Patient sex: F
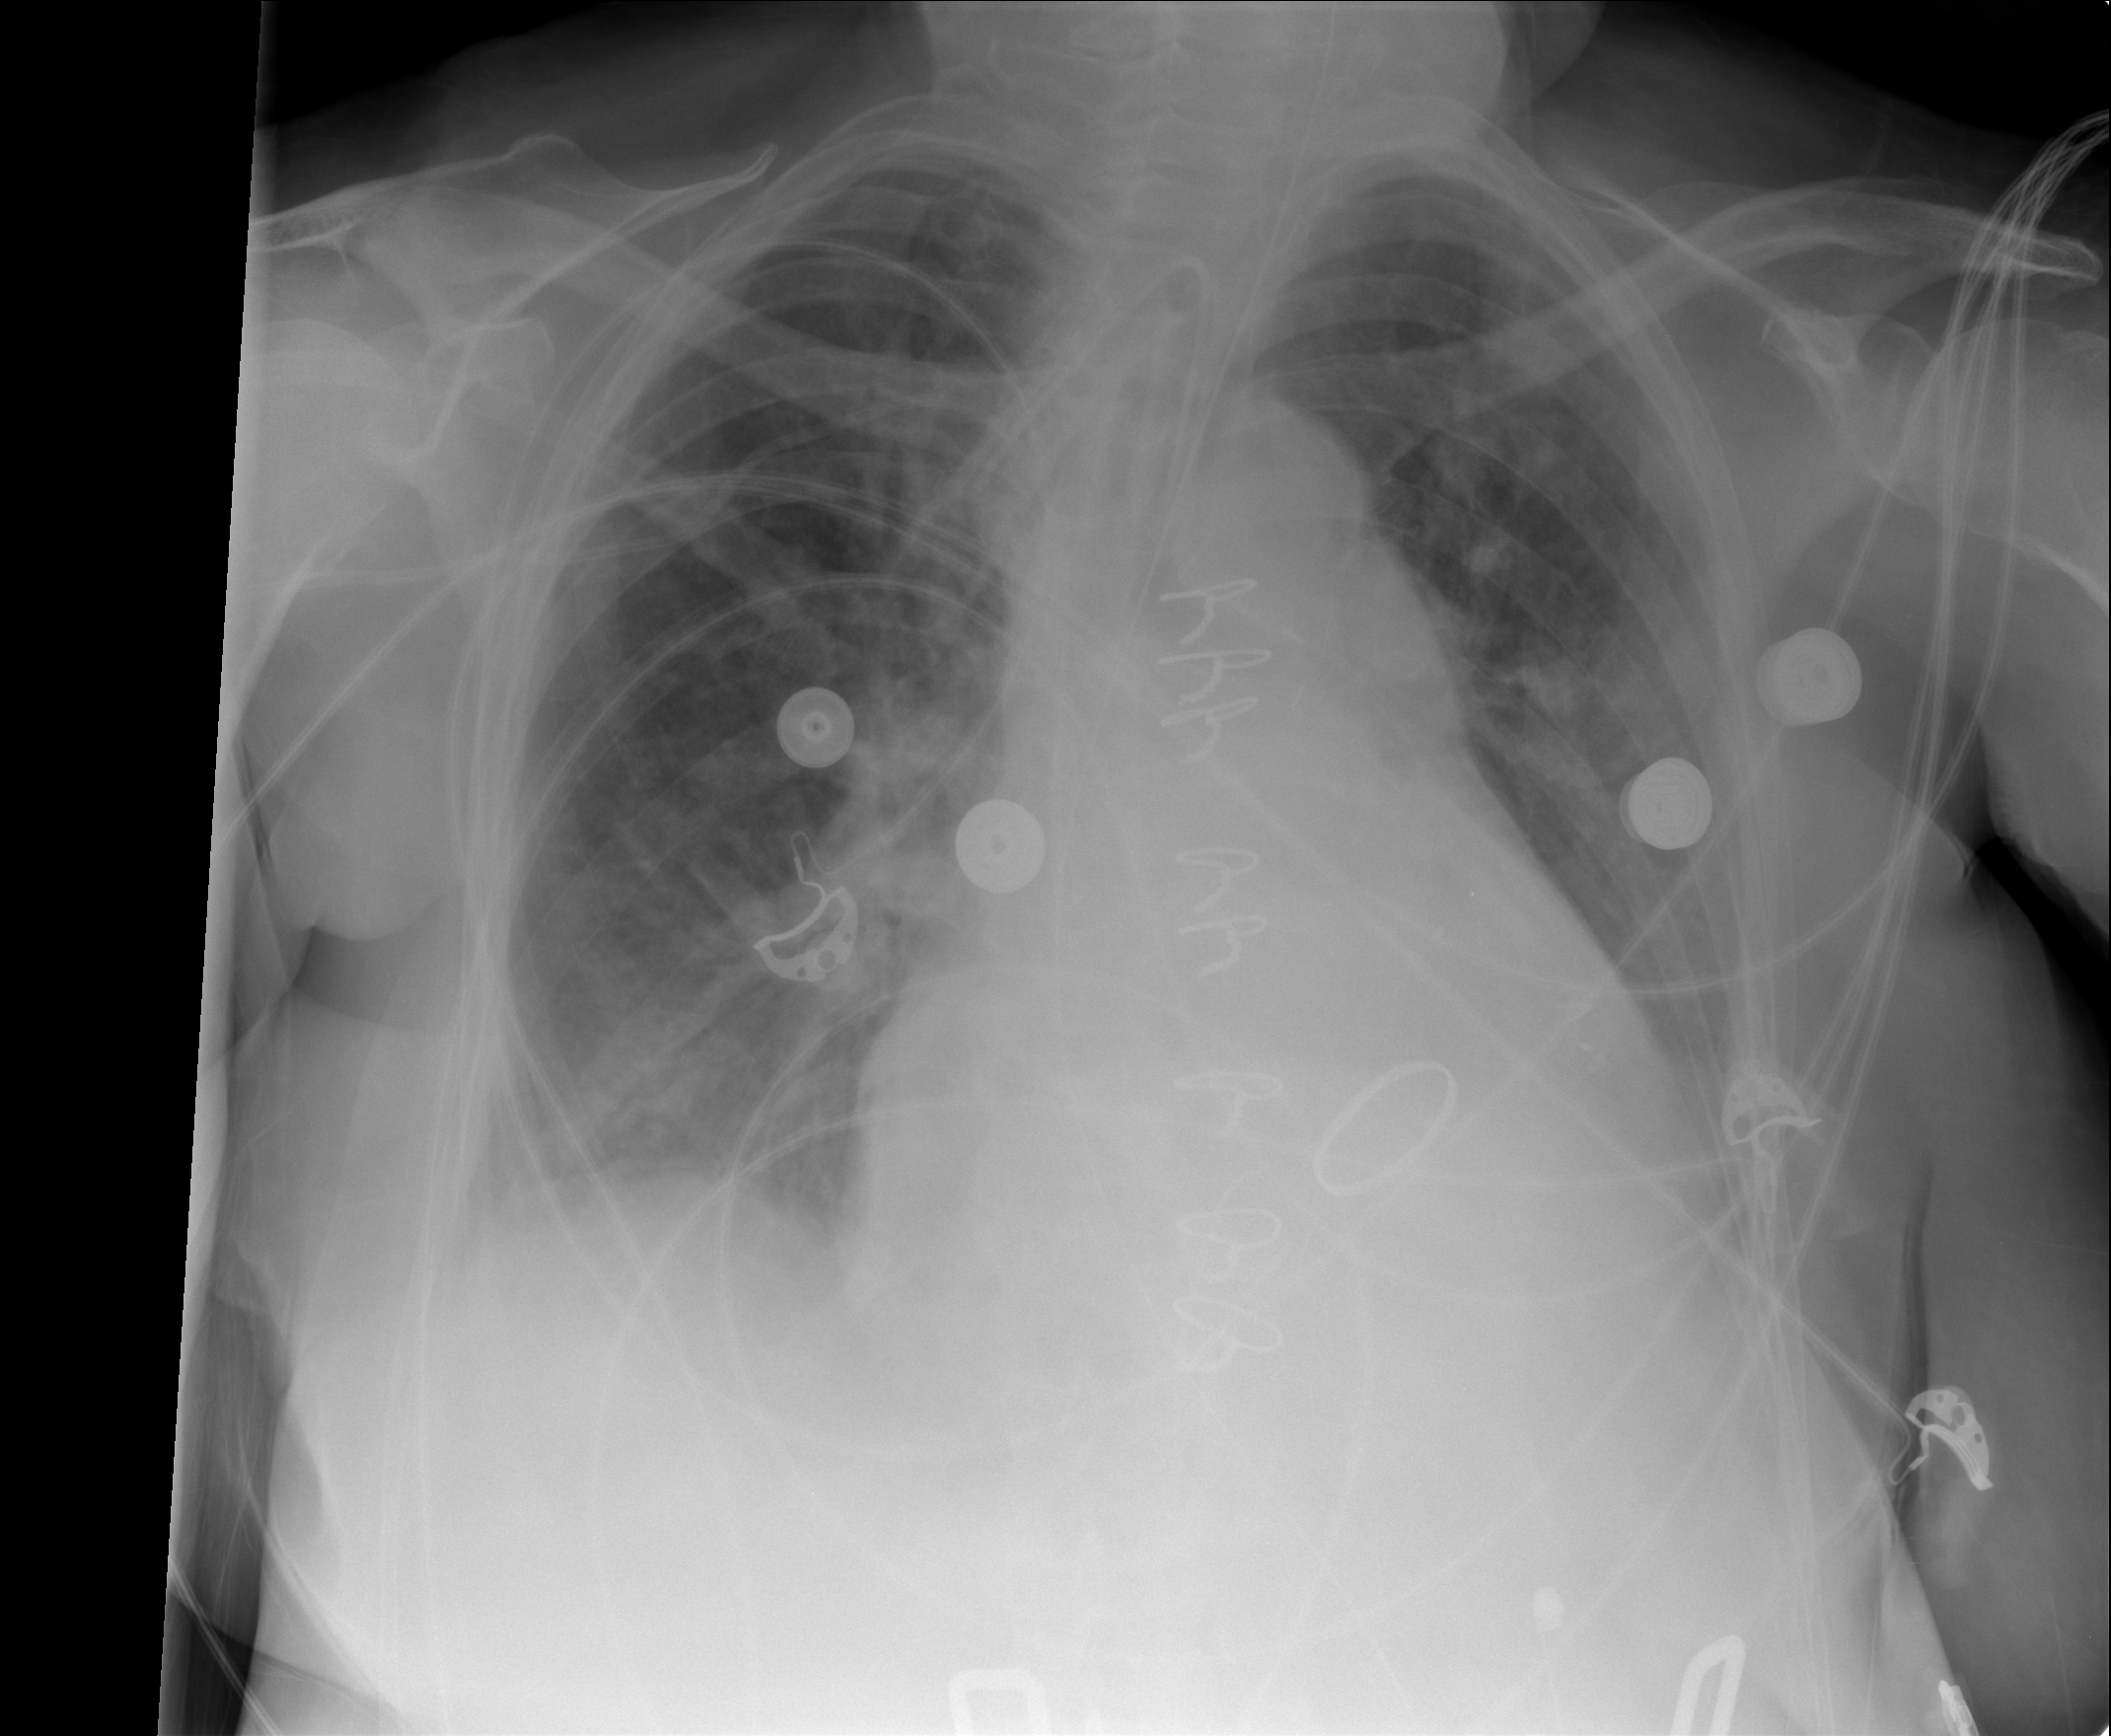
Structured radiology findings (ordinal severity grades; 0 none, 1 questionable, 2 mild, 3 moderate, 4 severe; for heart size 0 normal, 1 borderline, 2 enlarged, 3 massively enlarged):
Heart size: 2
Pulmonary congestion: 2
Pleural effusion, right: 2
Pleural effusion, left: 2
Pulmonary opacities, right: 2
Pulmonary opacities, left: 2
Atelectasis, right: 2
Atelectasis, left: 2